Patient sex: M
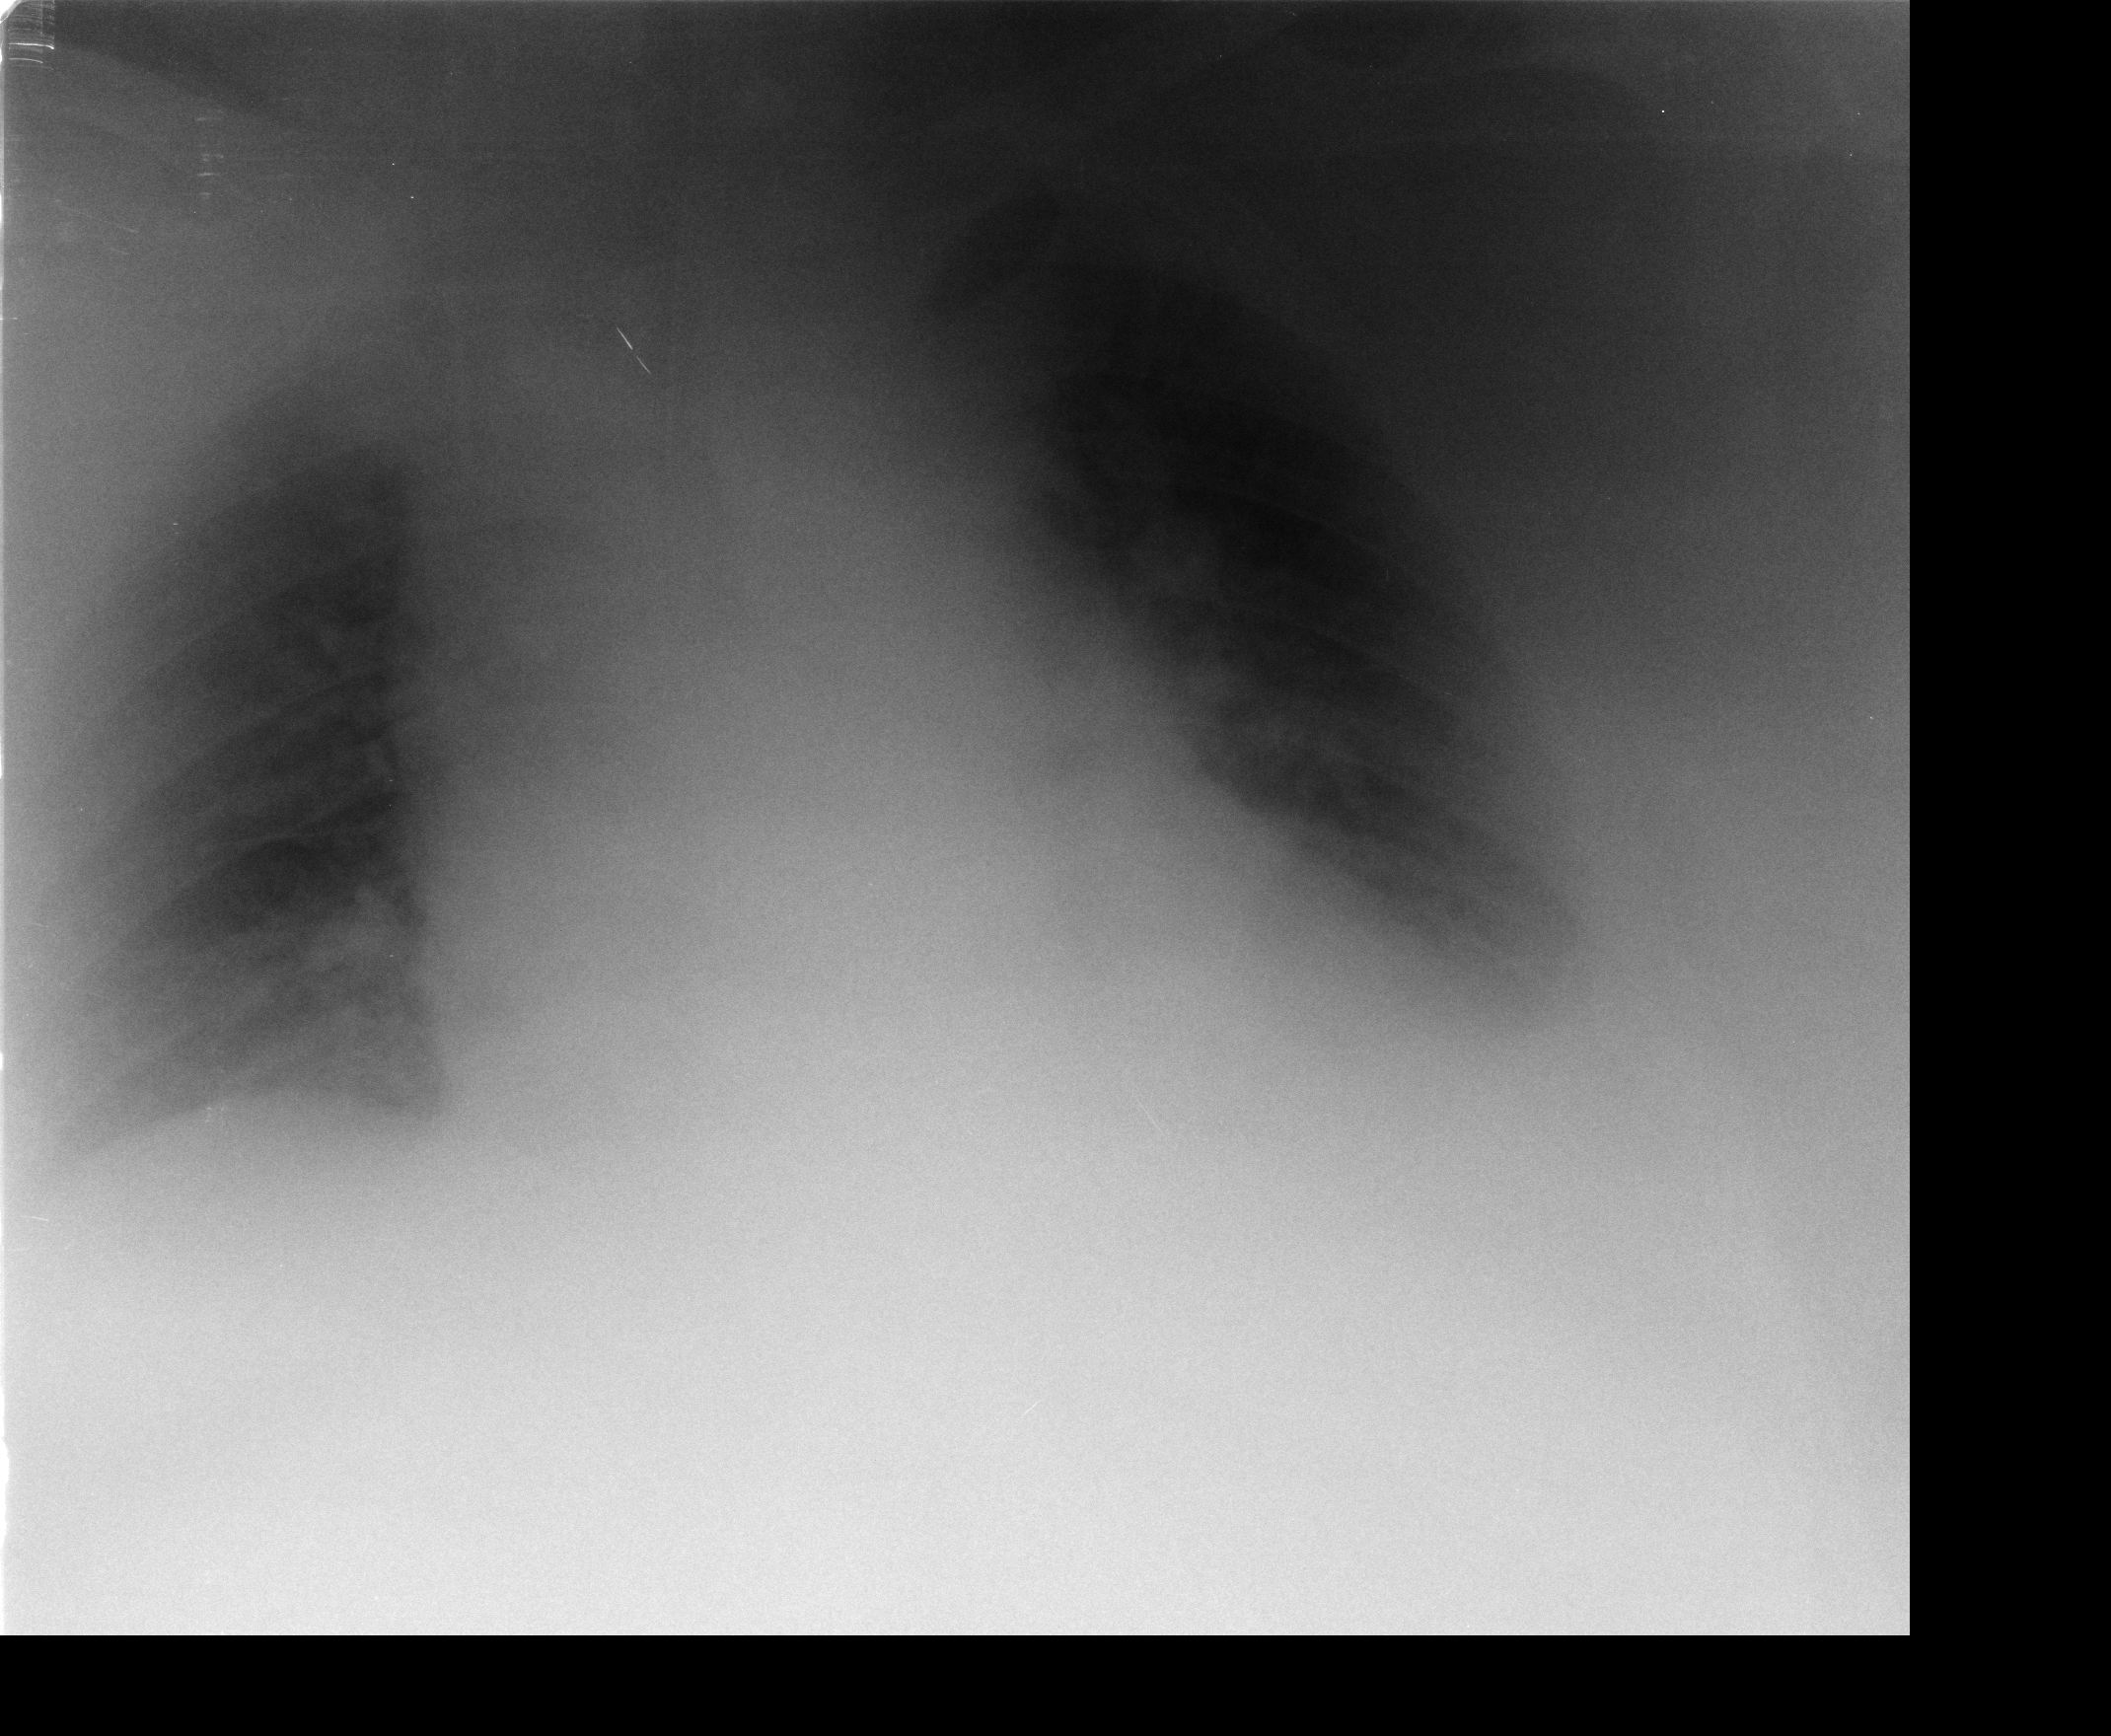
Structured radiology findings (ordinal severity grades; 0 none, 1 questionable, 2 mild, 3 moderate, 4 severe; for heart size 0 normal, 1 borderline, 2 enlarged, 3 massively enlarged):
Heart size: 0
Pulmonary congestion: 0
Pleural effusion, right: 0
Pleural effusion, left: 2
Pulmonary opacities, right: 0
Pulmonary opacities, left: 0
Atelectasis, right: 0
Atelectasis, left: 2